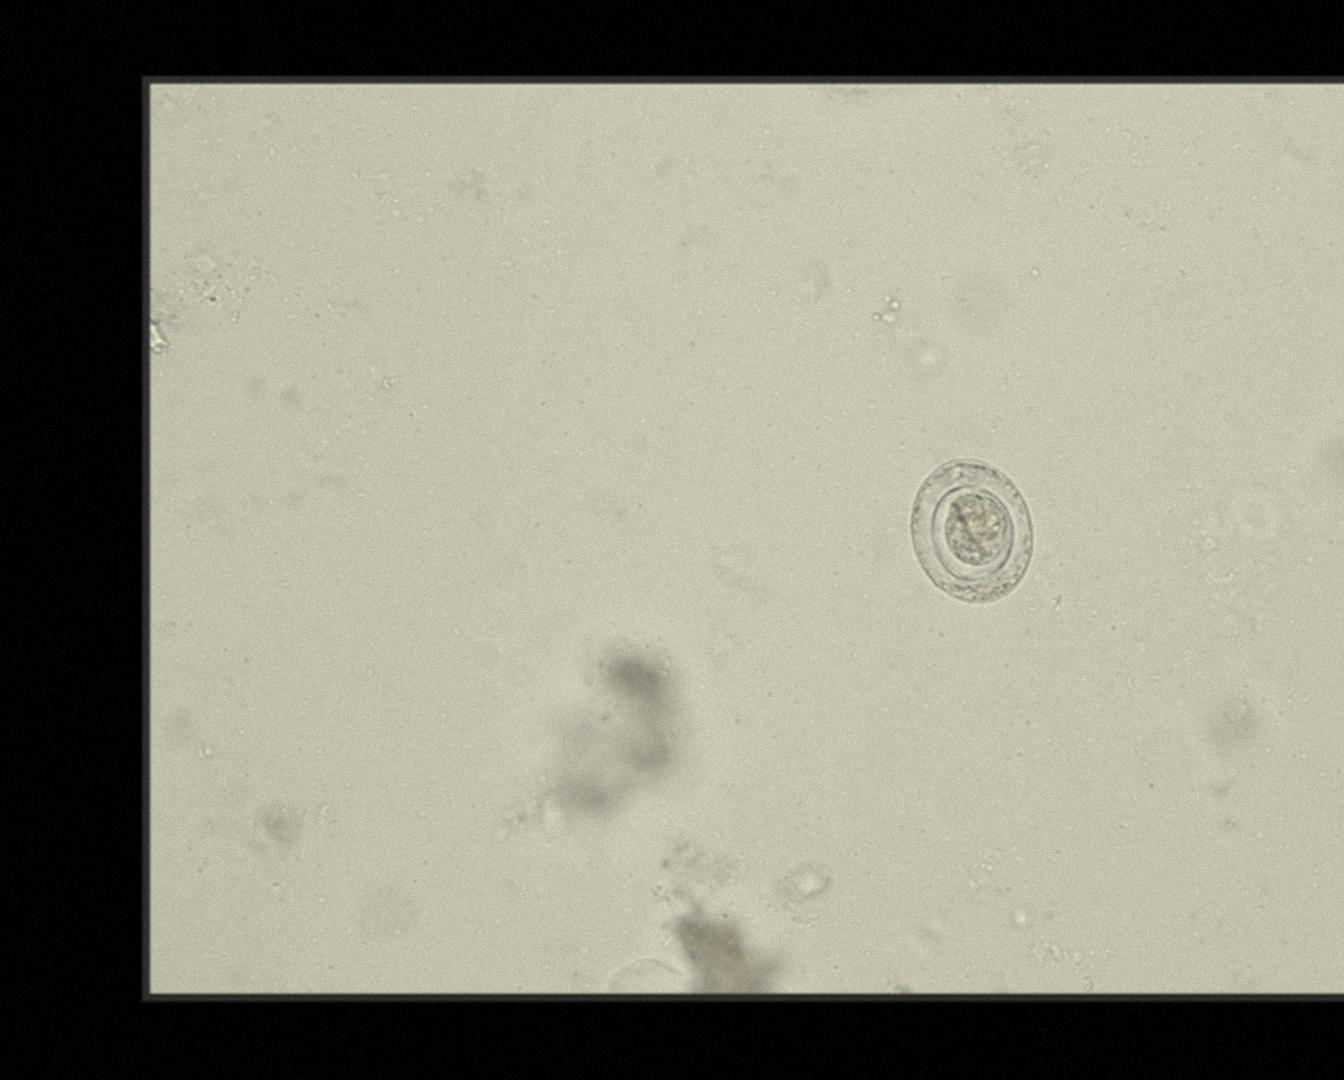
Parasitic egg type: Hymenolepis nana